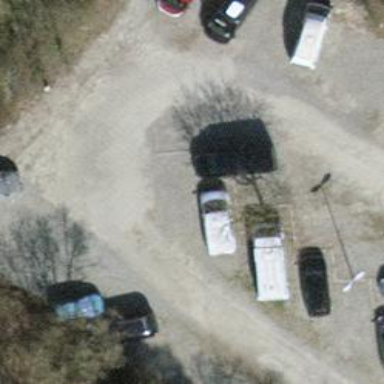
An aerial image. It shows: Parking aisle designated as service road.